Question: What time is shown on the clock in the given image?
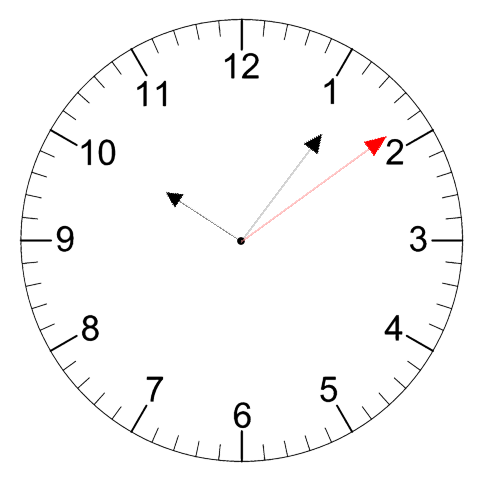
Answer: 10:06:09